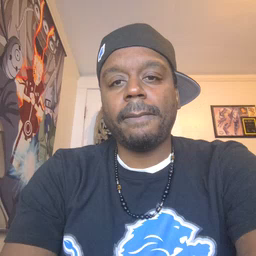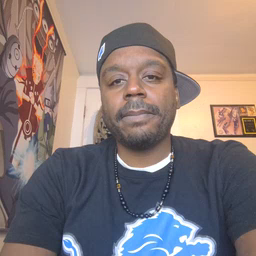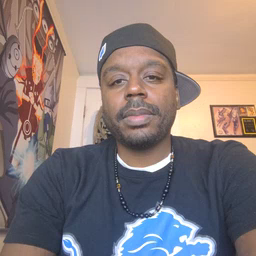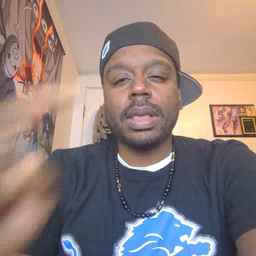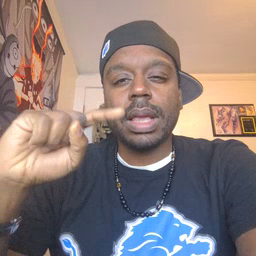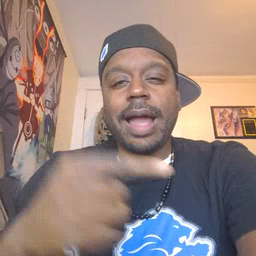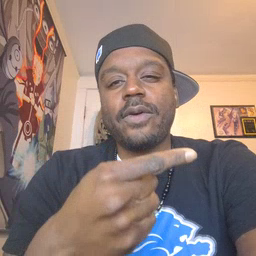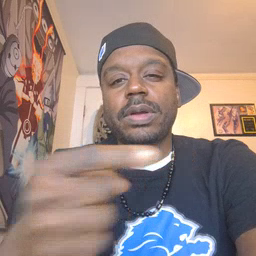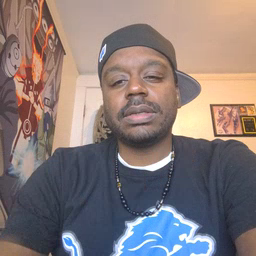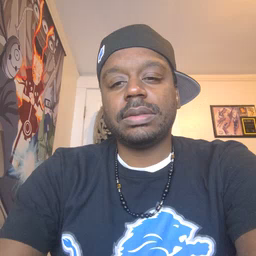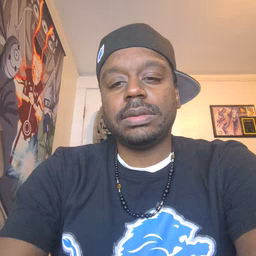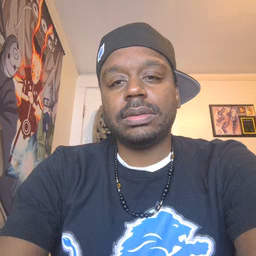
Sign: owie